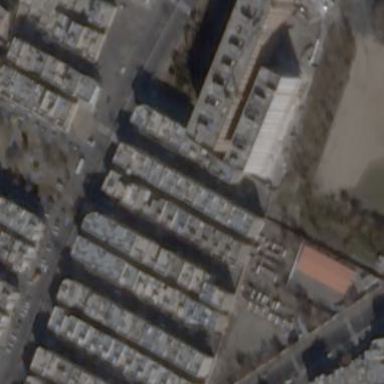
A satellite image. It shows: View of apartment building.